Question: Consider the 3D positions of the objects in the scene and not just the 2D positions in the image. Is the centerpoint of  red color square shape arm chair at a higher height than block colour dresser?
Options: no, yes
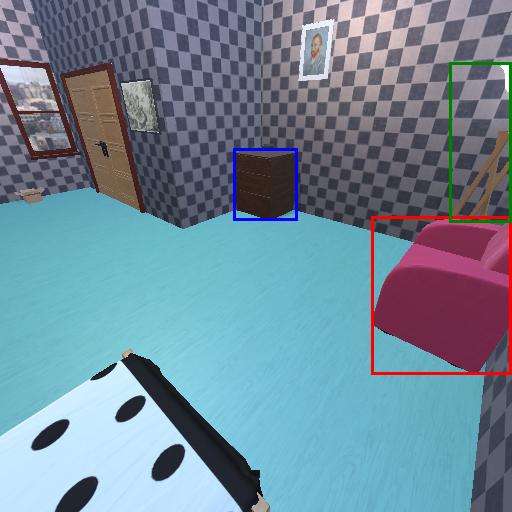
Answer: no